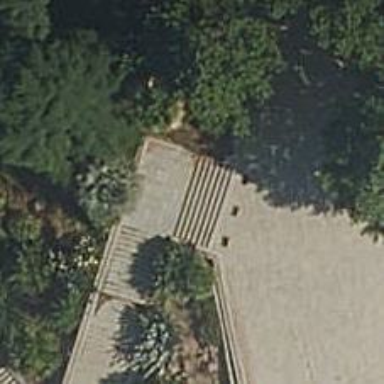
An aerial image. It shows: Steps made of paving stones.